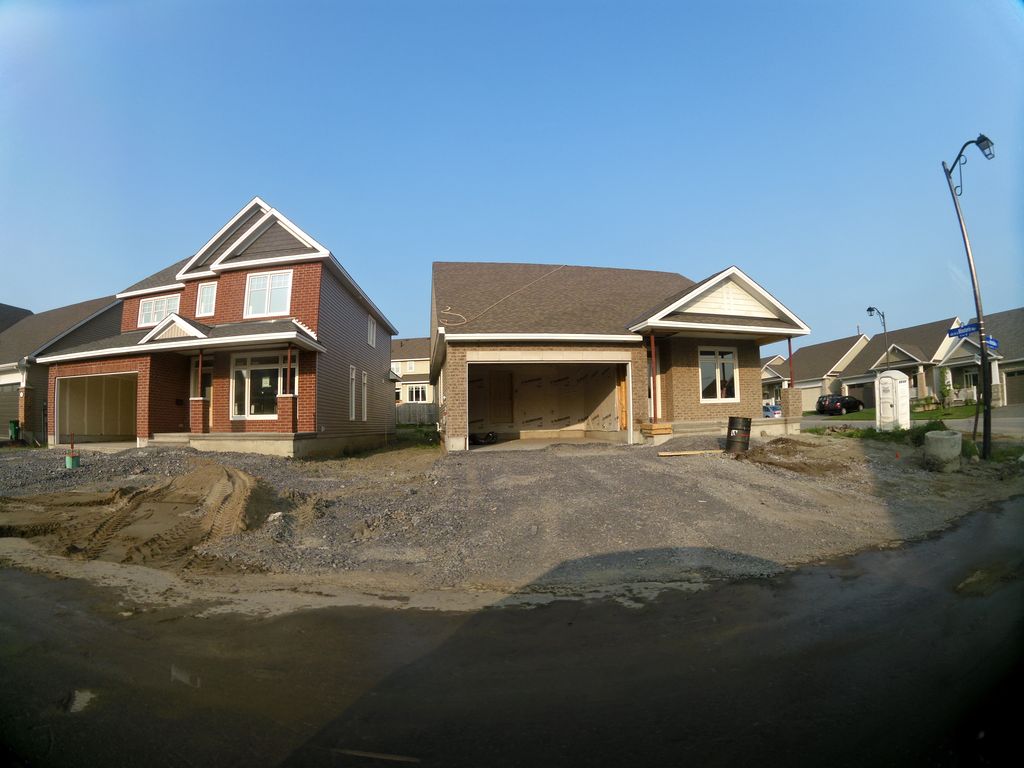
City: ottawa-gatineau